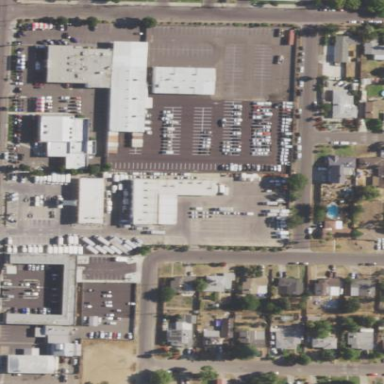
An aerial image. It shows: Commercial area with car shop.